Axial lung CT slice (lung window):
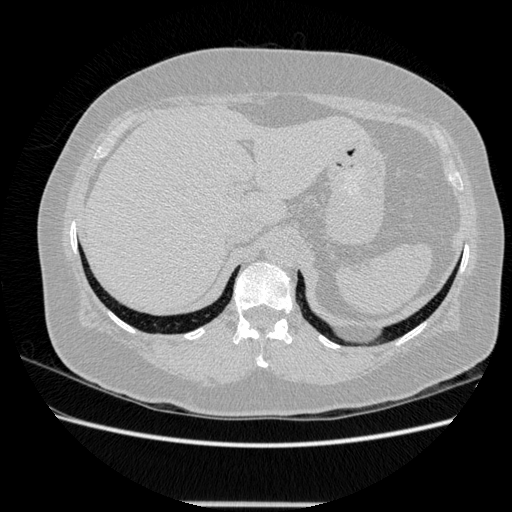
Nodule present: no